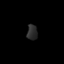
Tissue: lung
Cell type: Smooth muscle cells
Senescence score: 0.6121
Nuclear area (px): 158
Mean DAPI intensity: 43.203